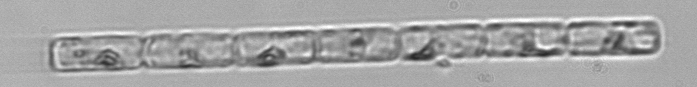
Label: Guinardia_delicatula